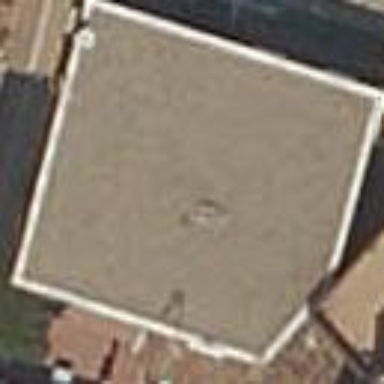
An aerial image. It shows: Detached building with flat roof.